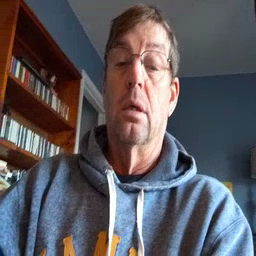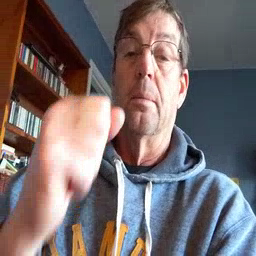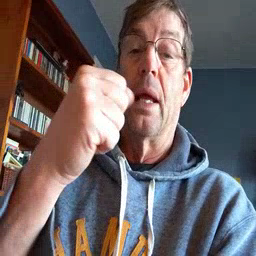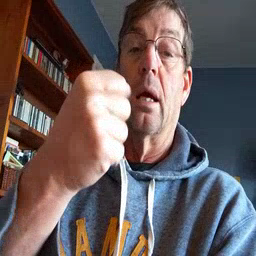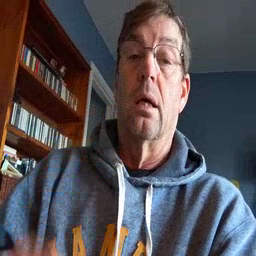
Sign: make